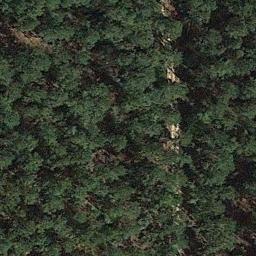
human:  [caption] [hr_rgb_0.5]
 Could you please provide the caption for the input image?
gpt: A straight road passes through the dense forest .

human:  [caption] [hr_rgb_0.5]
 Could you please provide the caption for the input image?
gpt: There is a road goes through the forest .

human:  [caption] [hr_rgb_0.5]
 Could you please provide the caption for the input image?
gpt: This is a dense forest .

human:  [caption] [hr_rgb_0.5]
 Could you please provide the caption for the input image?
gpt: The forest has a lot of evenly distributed green trees and a road goes through the forest .

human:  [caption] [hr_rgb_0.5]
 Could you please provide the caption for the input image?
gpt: A straight path goes through a green forest .